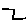
Label: zigzag